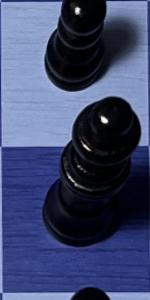
Label: Queen_Black